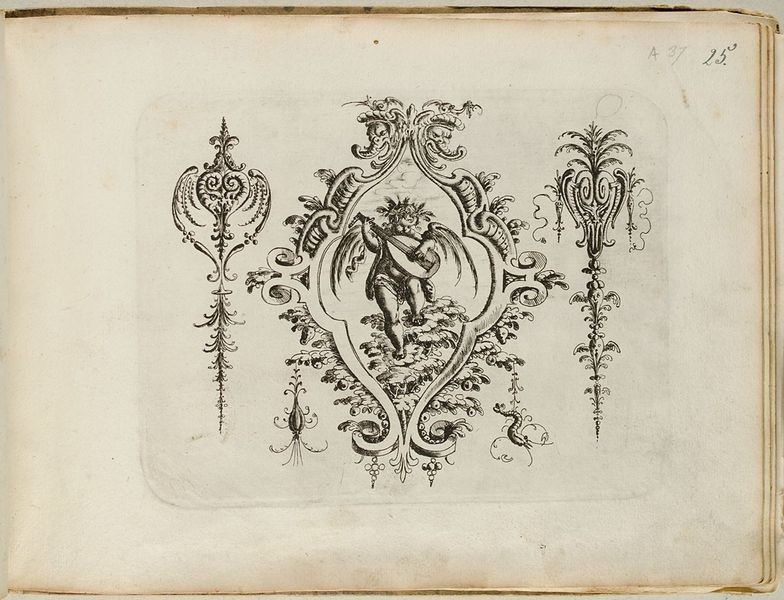
Titel: Ein Laute spielender Putto, umgeben von Knorpelwerk, Blatt aus dem 'Neuw Grotteßken Buch'
Künstler: Christoph Jamnitzer
Standort: Hamburg
Institution: Museum für Kunst und Gewerbe Hamburg
Schlagwörter: flügel, blumen, skizze, zeichnung, rahmen, gitarre, musik, engel, trauben, papier, grafik, graphik, kartusche, floral, musizieren, ornamente, verzierung, palme, fotografie, photographie, tusche, druckgraphik, druckgrafik, radierung, dämon, teufel, laute, lyra, putten, leier, amoretten, groteske, zither, ukulele, gerippt, zweichnung, knorpelwerk, reproduktionen, er, 25, druckerzeugnisse, psalterium, pflanzenornamente, ornamentstich, vorlageblätter, dkizze